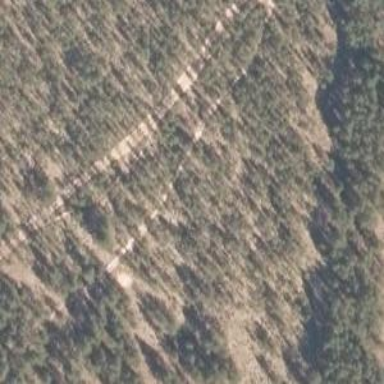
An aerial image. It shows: Path.